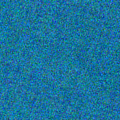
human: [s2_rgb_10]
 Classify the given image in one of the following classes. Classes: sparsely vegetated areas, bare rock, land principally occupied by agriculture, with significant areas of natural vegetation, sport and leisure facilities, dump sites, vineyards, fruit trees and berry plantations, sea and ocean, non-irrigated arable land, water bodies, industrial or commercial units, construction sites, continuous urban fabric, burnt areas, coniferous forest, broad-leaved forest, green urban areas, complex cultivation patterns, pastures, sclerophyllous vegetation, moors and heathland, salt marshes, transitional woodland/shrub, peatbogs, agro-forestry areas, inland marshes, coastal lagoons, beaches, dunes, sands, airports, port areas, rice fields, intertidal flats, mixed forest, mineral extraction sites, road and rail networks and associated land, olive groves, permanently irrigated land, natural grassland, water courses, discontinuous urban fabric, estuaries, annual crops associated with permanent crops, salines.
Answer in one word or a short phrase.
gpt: sea and ocean